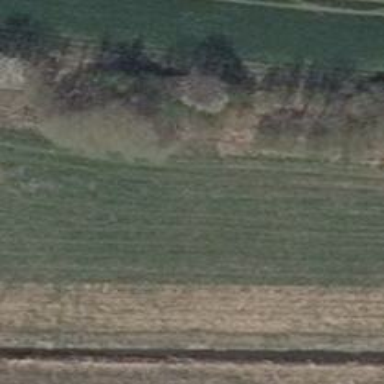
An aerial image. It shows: Grass track with grade4 tracktype. The track is impassable due to its rough surface.